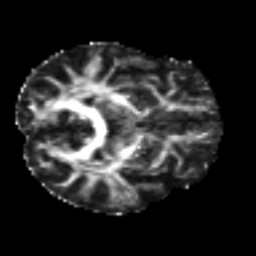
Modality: FA
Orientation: axial
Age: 31
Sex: female
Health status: ill
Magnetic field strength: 3 T
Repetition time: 9 s
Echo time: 0.093 s